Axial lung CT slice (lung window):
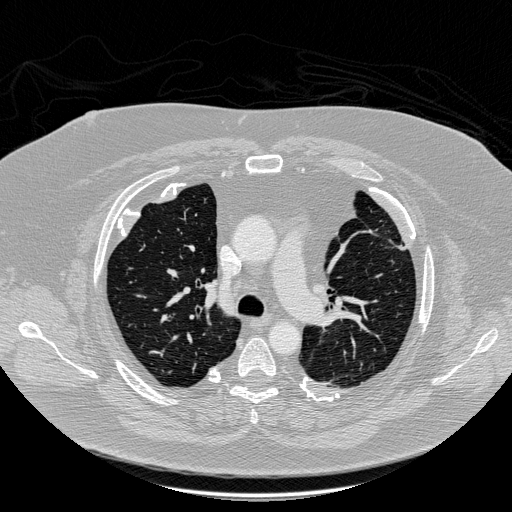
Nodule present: no